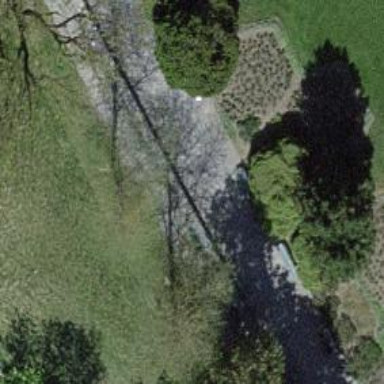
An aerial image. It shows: Bench.